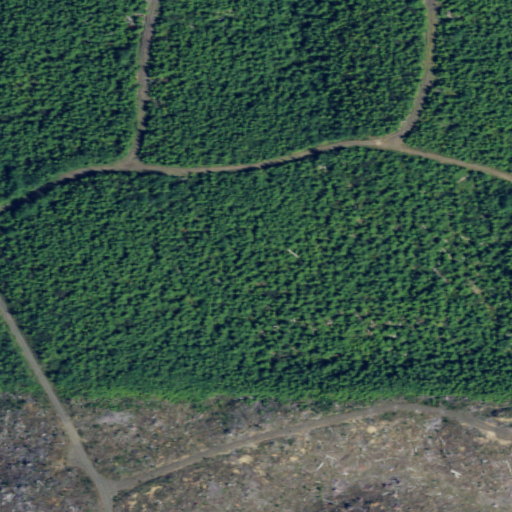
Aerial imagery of ridge(s) in Washington named Seastrand Ridge containing evergreen forest, shrub, low intensity development, and open development